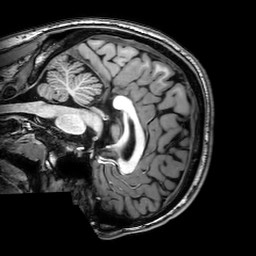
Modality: T1w
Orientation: sagittal
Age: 23
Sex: male
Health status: healthy
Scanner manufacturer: philips
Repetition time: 0.008158 s
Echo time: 0.00375 s